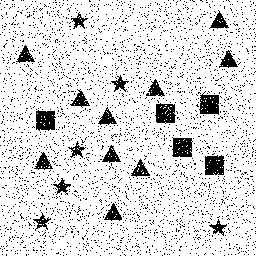
Squares: 5
Triangles: 10
Stars: 6
Total shapes: 21